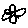
Label: flower